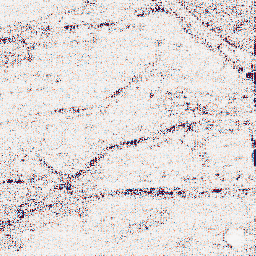
Category: wavelet
Decomposition family: wavelet_biorthogonal
Decomposition parameters: wavelet: bior3.5
level: 1
Upsampling method: bicubic_3x
Upsampling parameters: scale: 3
Upsampling scale: 3